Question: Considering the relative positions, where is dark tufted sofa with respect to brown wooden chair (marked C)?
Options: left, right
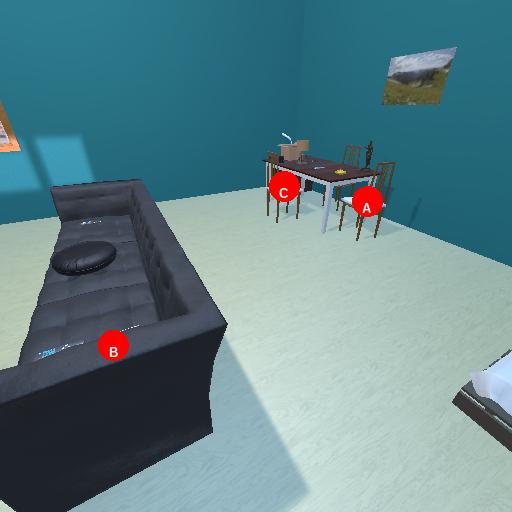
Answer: left